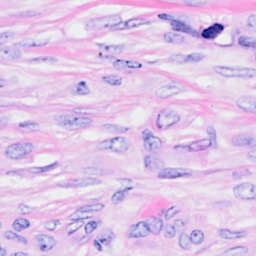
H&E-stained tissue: Breast